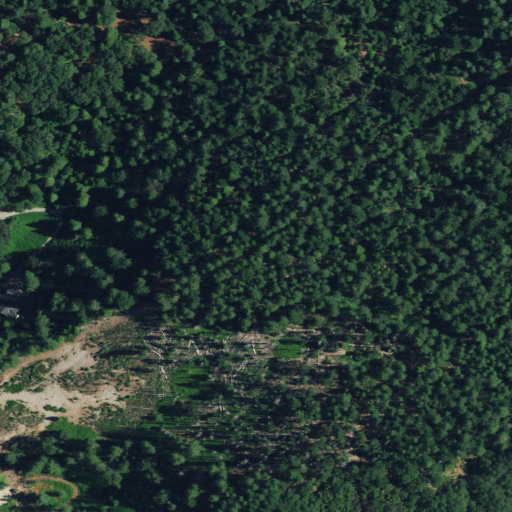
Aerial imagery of mountain in California named Frost Hill containing evergreen forest, shrub, mixed forest, and open development